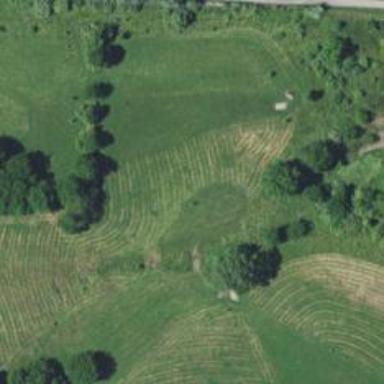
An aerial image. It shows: Disc golf basket.